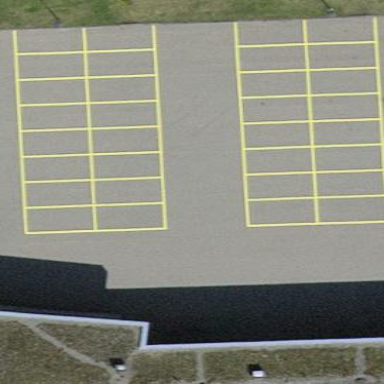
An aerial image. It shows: Parking area with surface.